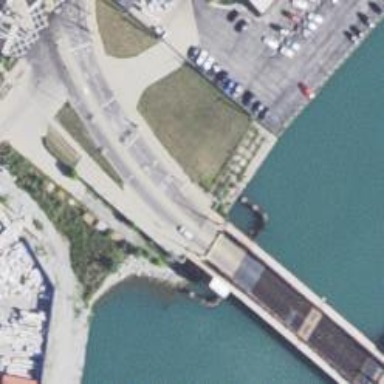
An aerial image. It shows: Bascule movable footway bridge.